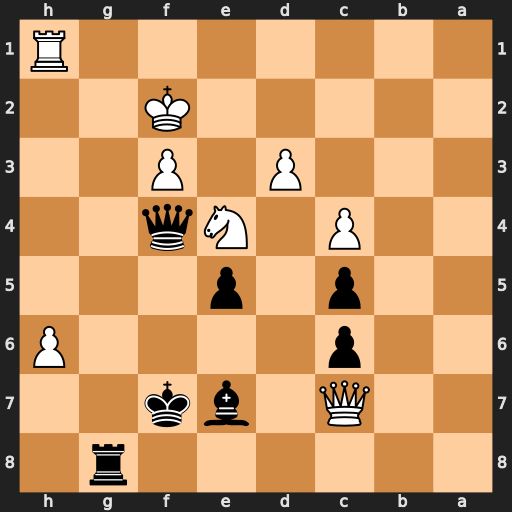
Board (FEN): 6r1/2Q1bk2/2p4P/2p1p3/2P1Nq2/3P1P2/5K2/7R
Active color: b
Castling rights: -
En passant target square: -
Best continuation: Ra8 Rd1 Ra2+ Nd2 Rxd2+ Rxd2 Qxd2+